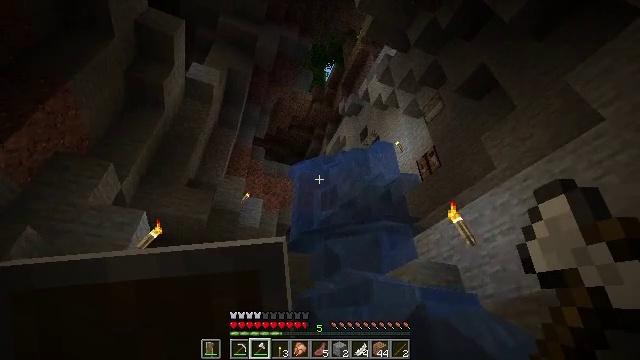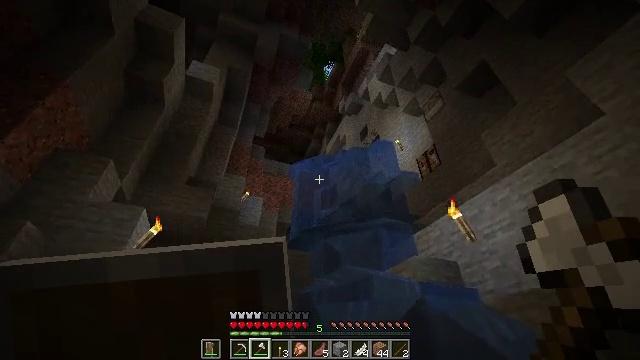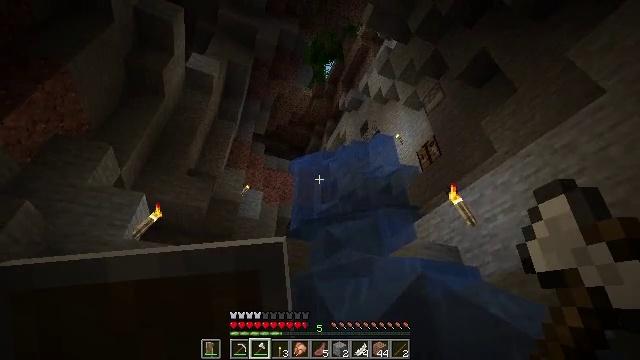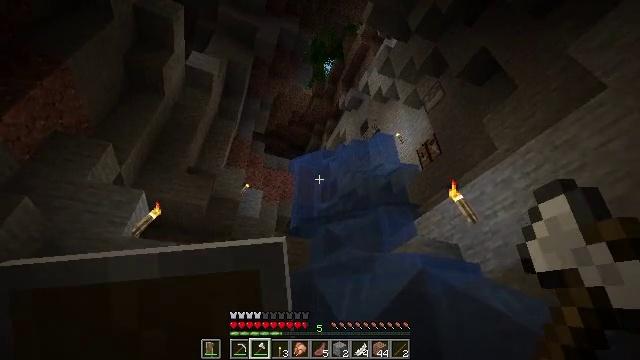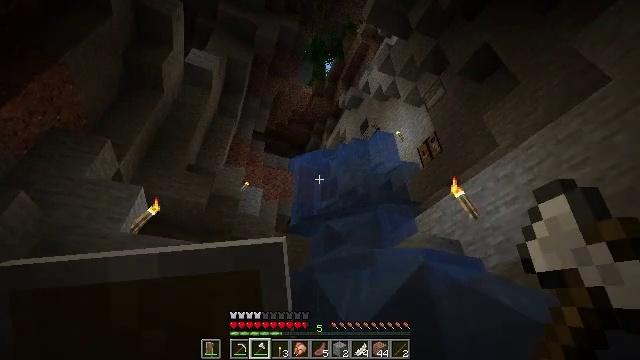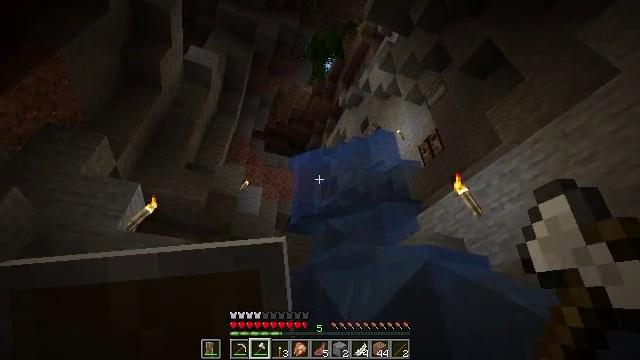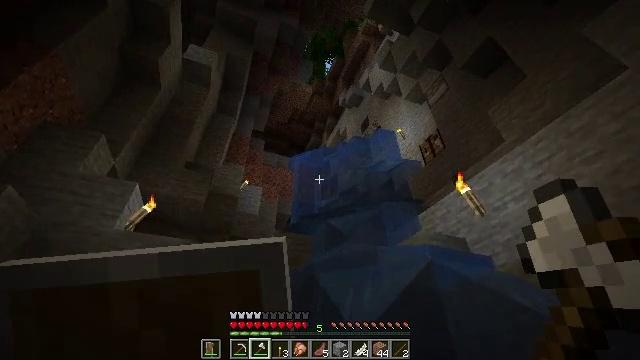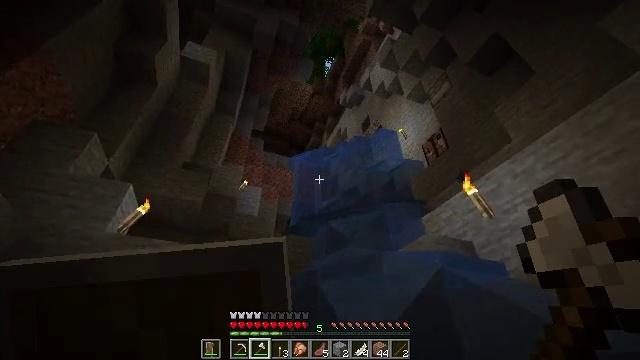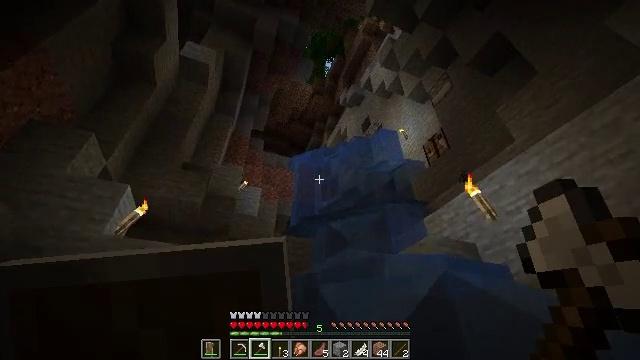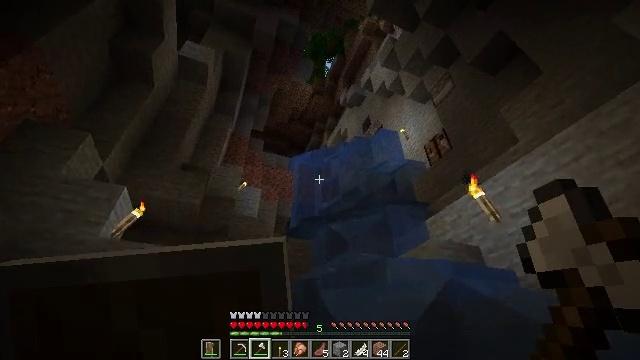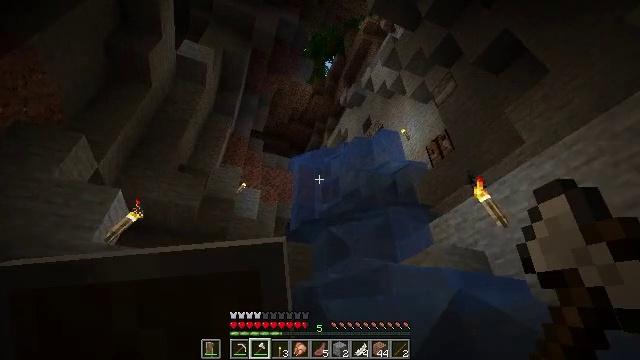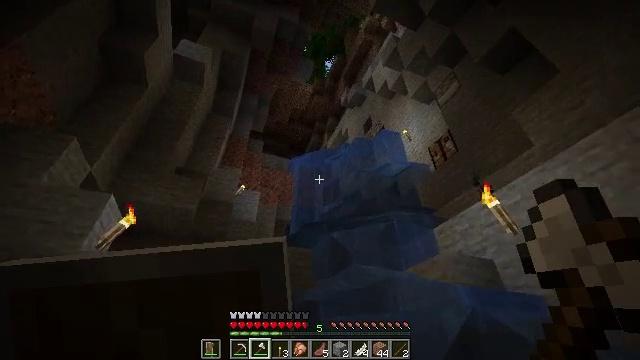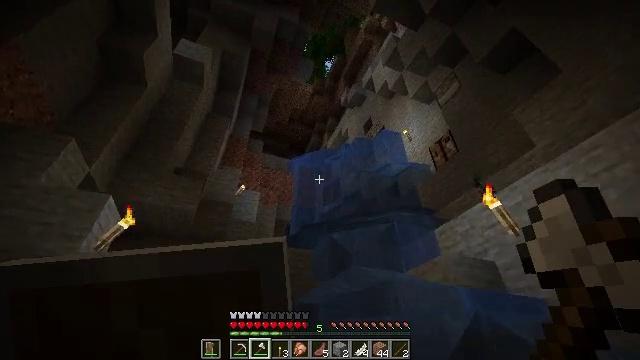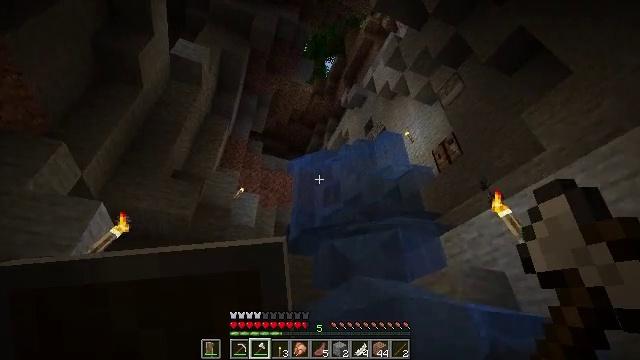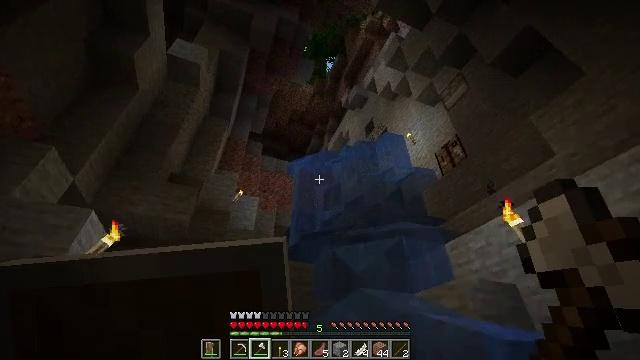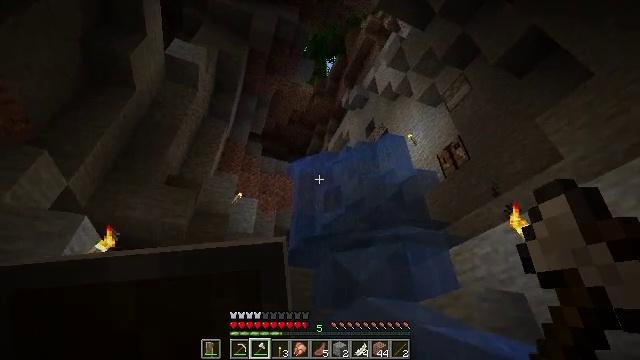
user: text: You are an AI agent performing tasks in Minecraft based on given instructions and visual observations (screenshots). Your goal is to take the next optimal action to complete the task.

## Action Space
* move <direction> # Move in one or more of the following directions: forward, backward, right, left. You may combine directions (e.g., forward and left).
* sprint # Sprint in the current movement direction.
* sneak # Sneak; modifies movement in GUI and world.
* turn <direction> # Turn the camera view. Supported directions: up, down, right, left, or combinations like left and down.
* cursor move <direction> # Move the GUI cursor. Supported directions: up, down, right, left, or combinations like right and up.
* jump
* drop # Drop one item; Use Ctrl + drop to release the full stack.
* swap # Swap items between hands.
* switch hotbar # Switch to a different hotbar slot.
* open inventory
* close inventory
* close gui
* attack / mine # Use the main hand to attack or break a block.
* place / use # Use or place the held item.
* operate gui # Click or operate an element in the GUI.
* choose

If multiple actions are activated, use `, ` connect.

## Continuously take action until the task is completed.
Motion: motion action
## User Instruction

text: Mine the granite block.
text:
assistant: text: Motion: move forward, jump
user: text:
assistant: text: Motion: move forward, jump
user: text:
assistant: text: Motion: move forward, jump
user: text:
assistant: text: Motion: move forward, jump
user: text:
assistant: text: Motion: move forward, jump
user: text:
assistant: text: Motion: move forward, jump
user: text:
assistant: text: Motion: move forward, jump
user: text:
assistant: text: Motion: move forward, jump
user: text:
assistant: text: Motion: move forward, jump
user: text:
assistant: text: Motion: move forward, jump
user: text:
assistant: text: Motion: move forward, jump
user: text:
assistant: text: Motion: move forward, jump
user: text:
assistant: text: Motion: move forward, jump
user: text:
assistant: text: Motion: move forward, jump
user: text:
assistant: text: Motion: move forward, jump
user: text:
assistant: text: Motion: move forward, jump
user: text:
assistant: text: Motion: move forward, jump
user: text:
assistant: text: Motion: move forward, jump
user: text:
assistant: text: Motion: move forward, jump
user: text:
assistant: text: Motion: move forward, jump
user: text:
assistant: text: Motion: move forward, jump
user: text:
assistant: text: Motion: move forward, jump
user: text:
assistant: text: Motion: move forward, jump
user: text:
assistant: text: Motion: move forward, jump
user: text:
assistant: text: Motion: move forward, jump
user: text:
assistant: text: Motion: move forward, jump
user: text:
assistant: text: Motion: move forward, jump
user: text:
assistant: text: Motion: move forward, jump
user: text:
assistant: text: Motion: move forward, jump
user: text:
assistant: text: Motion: move forward, jump